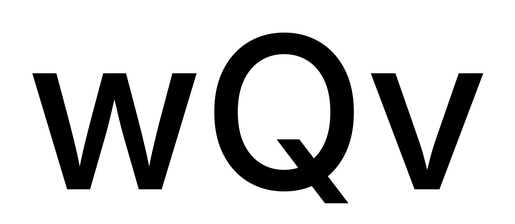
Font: Inter_Medium